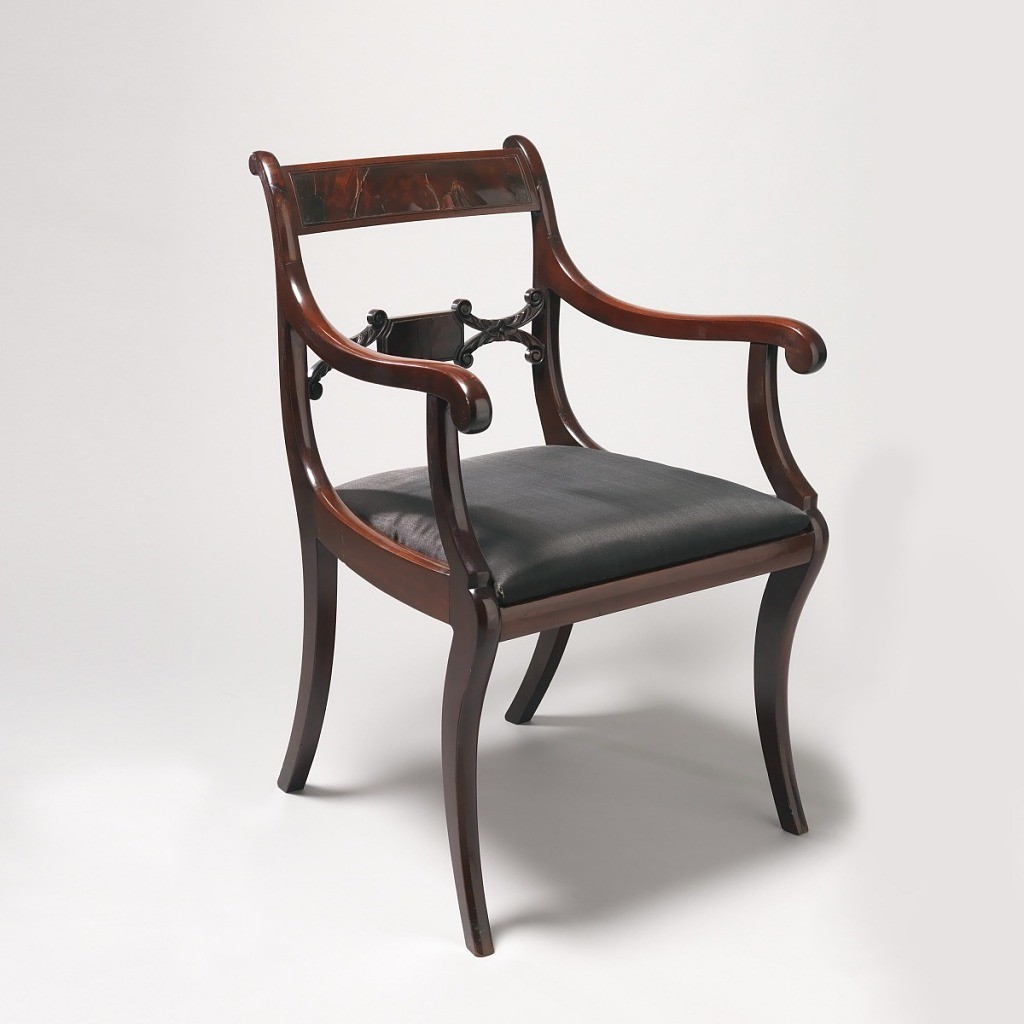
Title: Armchair with slip seat
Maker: John Hewitt, American, 1777–1857
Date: ca. 1820
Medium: Turned joined mahogany-veneered oak, horse hair upholstery (probably replaced)
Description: Back legs flat-sided, front legs flat excepting rounded front face.  Legs curve outward toward bottom, and back legs inclue toward each other at bottom.  Back side corner posts terminate at top in an elementary volute form.  Flat top rail bowed toward back, slightly arched, with rectangular panel of inset veneer surrounded by beading.  Horizontal splat is composed of a small oblong shape faced with veneer, flanked on either side by horizontal coupled C-scrolls deeply carved with foliage, terminating in volutes.  Double-curved arms, resting on in-curved supports of one piece with front leg.  Seat flares from back to front, with straight edges.